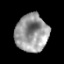
Tissue: prostate
Cell type: Epithelial cells
Senescence score: 0.2397
Nuclear area (px): 1207
Mean DAPI intensity: 154.819